Interaction volume radius: 5 \u00c5
Interaction volume height: 15 \u00c5
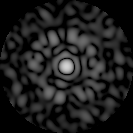
Disorder parameter: 0.7859